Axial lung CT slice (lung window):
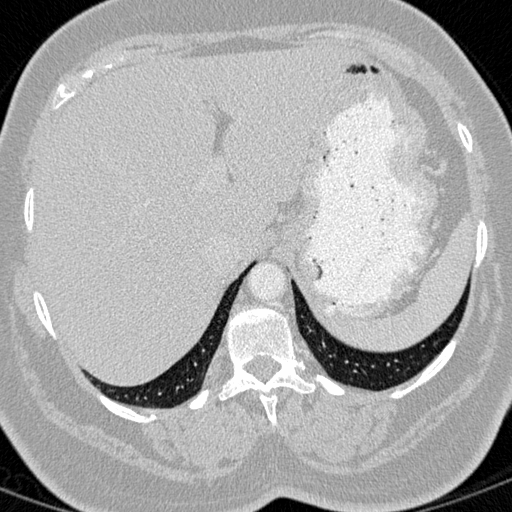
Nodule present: no